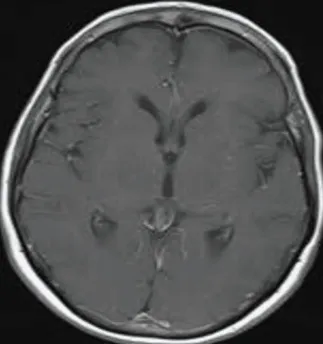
MRI brain wwo contrast. T1 with contrast. Shows no contrast enhancement. . Wwo: With and without; FLAIR: Fluid-attenuated inversion recovery.
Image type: radiology (mri)